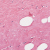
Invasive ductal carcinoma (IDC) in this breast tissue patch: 0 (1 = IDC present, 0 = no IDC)